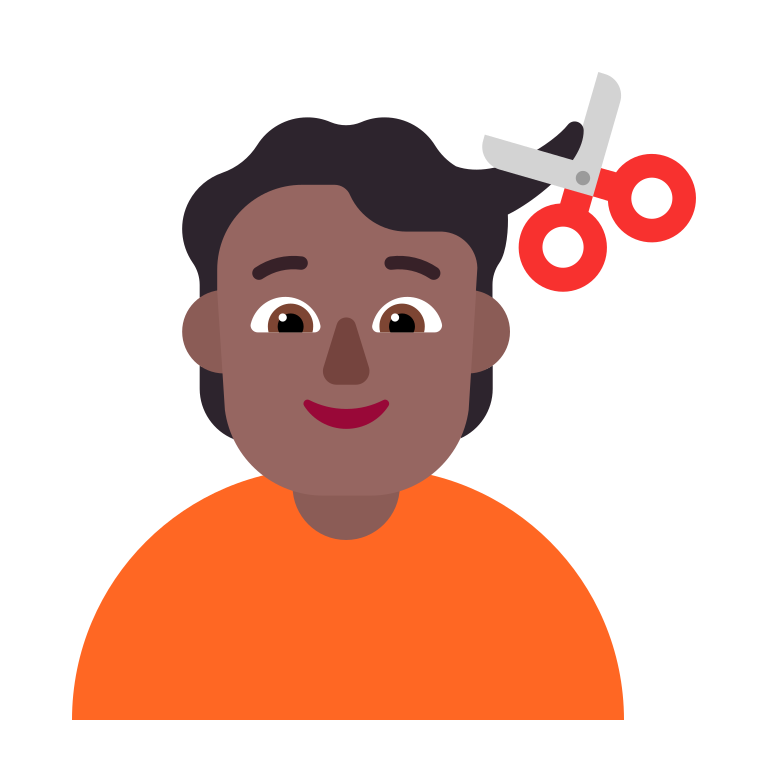
person getting haircut flat  dark